Aerial crown-view tile of a tropical tree (Barro Colorado Island, Panama), acquired 20250715:
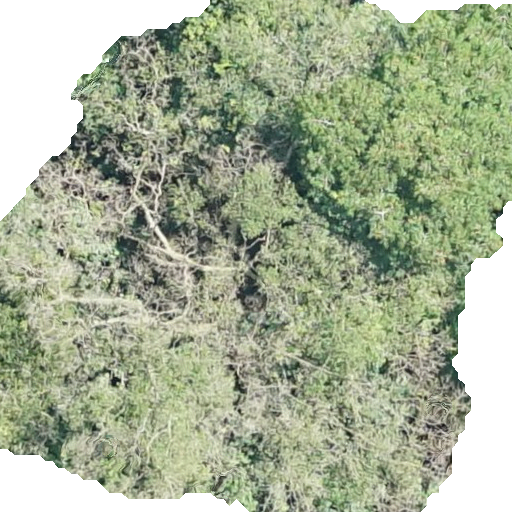
Species: Terminalia oblonga
GBIF accepted scientific name: Terminalia oblonga
Crown area: 350.25 m²